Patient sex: M
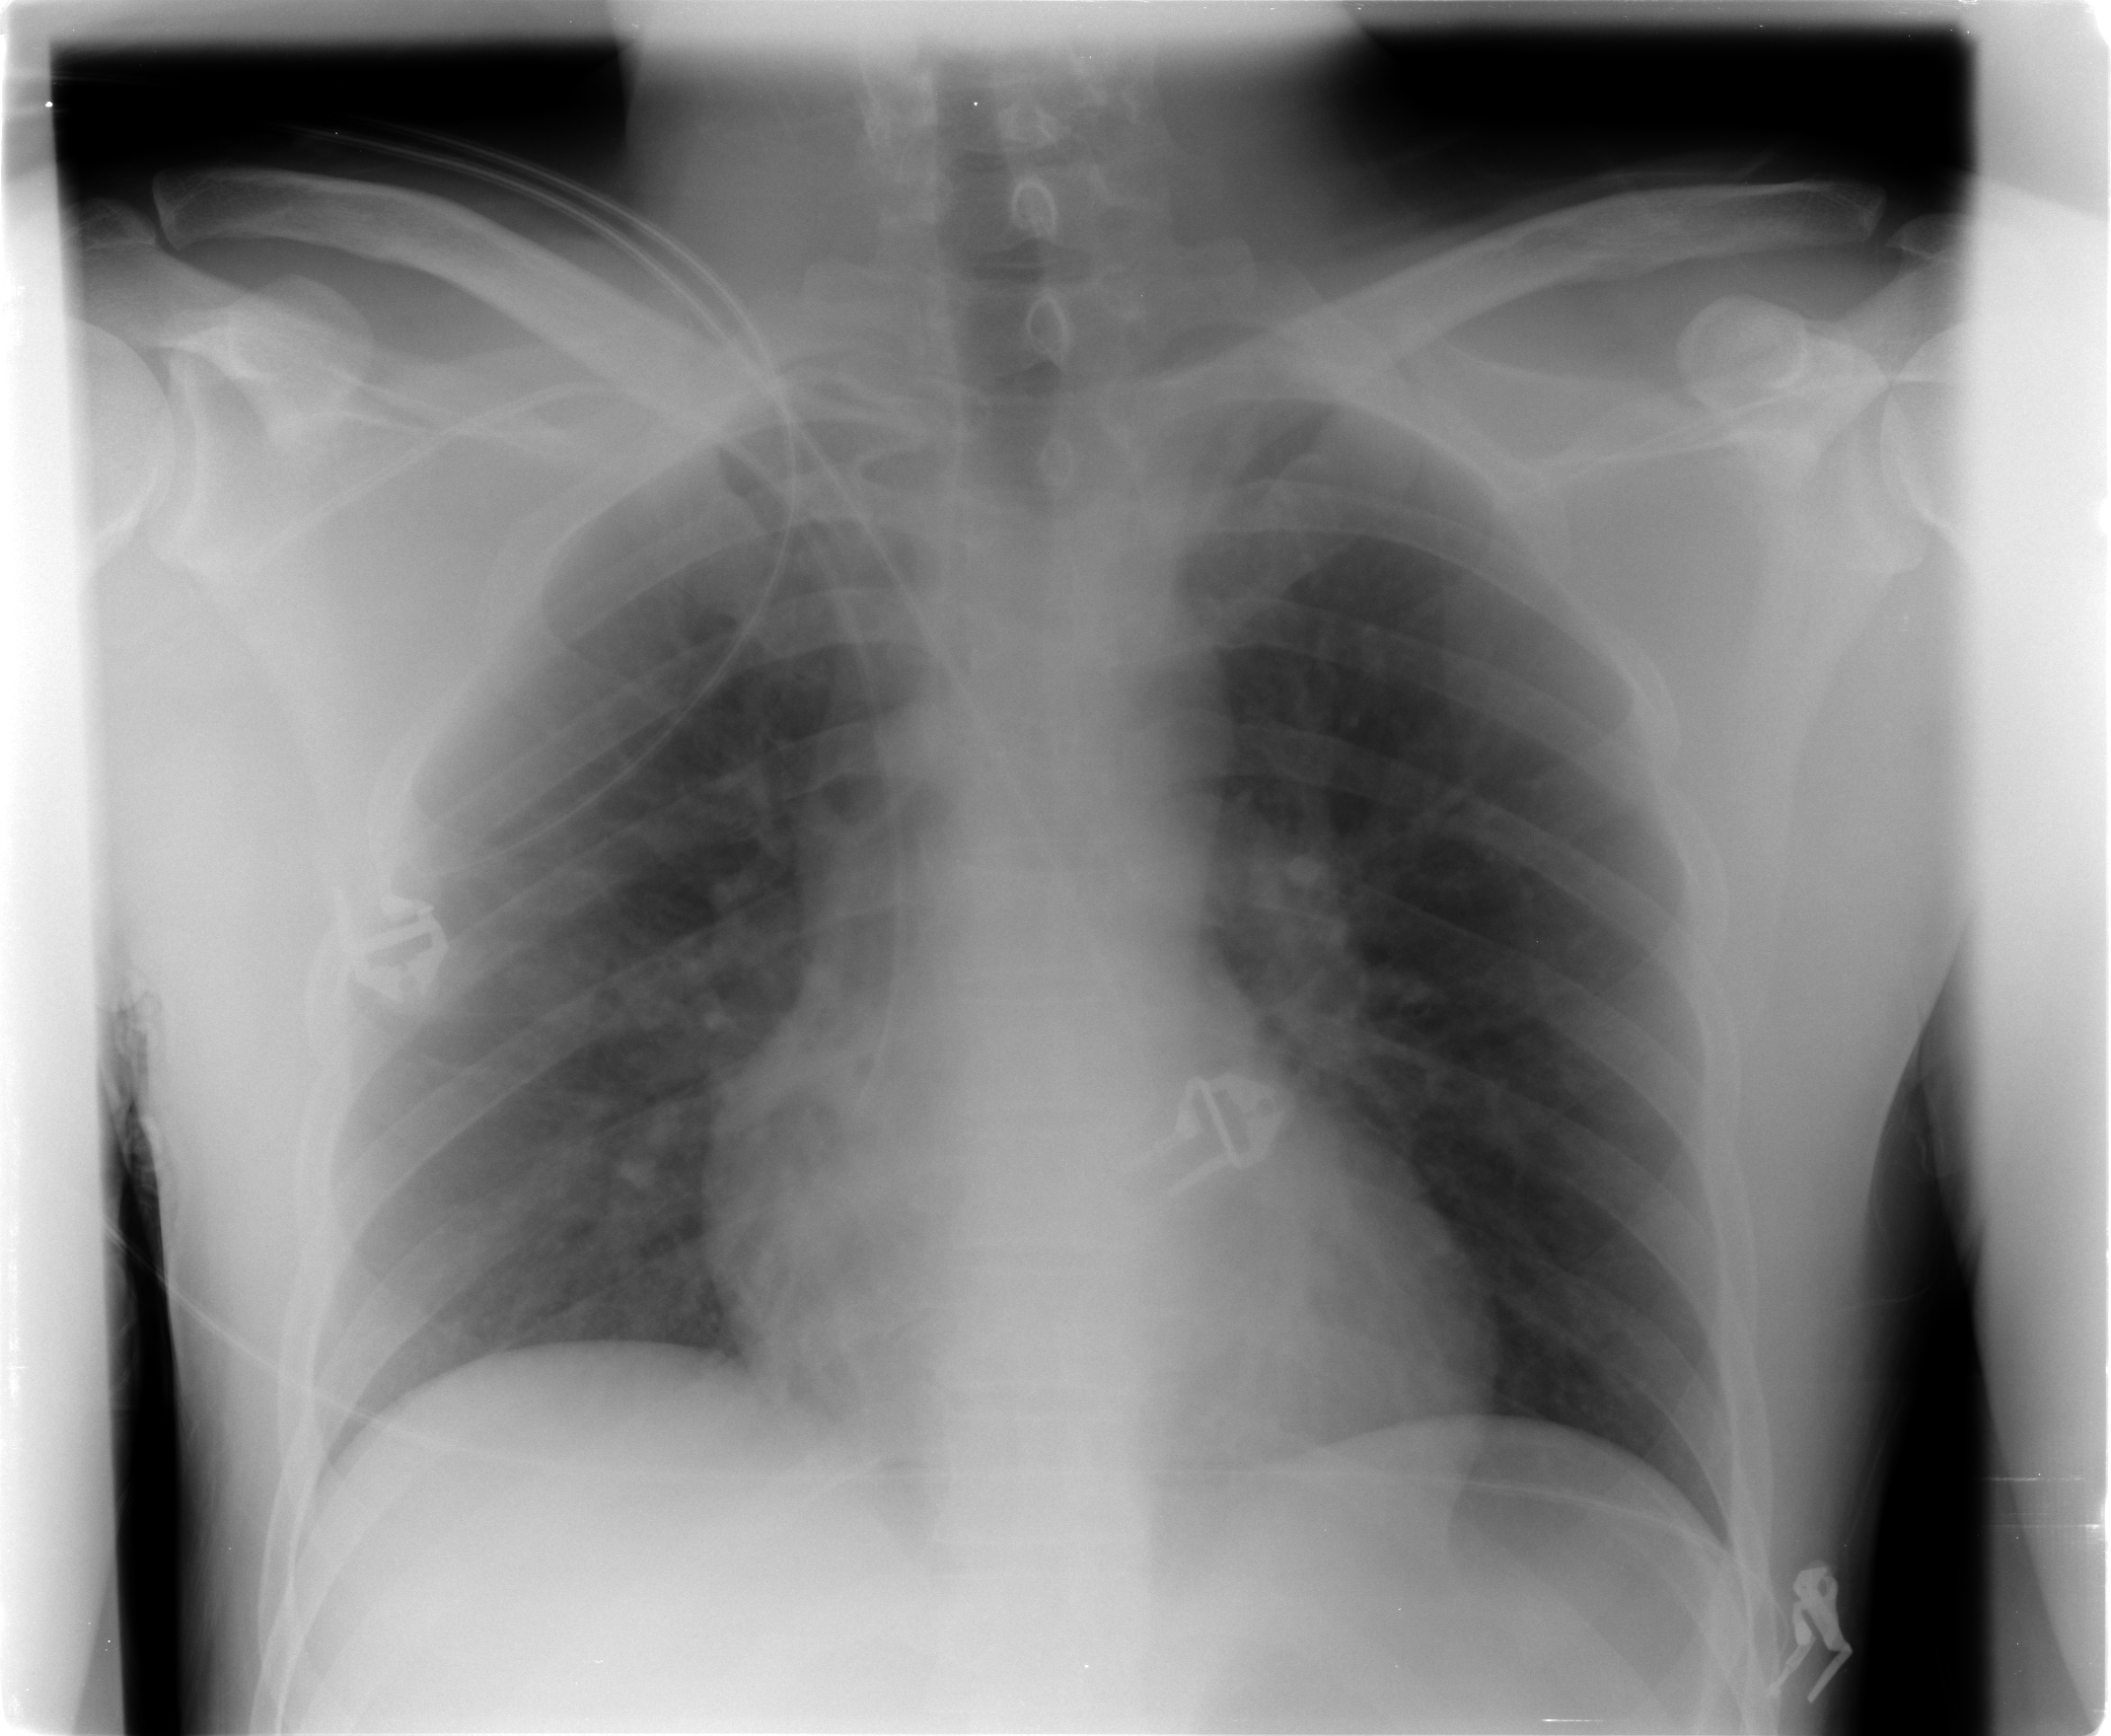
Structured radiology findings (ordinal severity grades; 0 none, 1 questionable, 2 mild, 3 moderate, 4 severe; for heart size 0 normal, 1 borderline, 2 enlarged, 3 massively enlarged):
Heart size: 0
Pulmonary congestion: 2
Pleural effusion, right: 0
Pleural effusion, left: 0
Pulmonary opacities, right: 0
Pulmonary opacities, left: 0
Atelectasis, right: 0
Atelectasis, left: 0